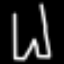
Label: pants